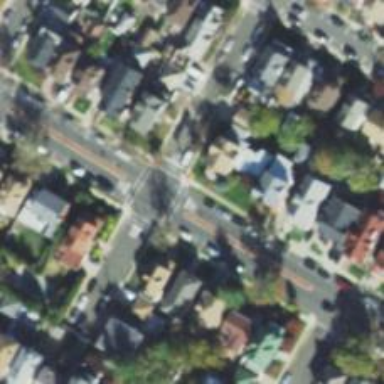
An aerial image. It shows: Marked crossing on the road.